Field crop: maize
Growth stage: 2
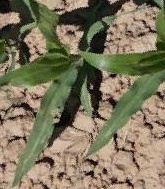
Species: maize